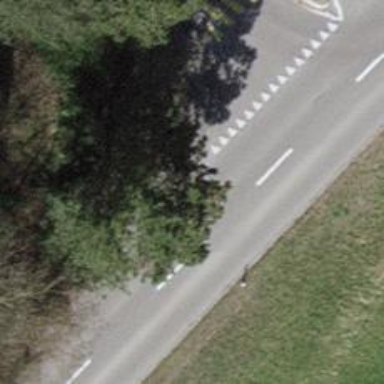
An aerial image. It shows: Sidewalk along the footway.